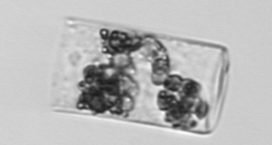
Label: Guinardia_flaccida